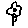
Label: flower